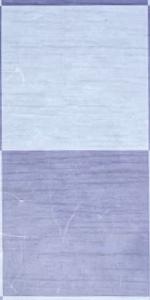
Label: Empty